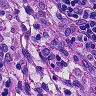
Metastatic tissue present: no